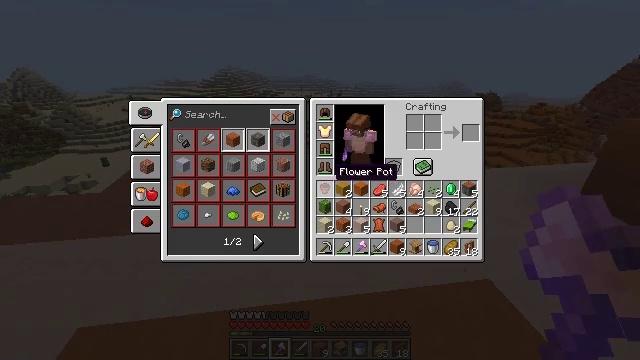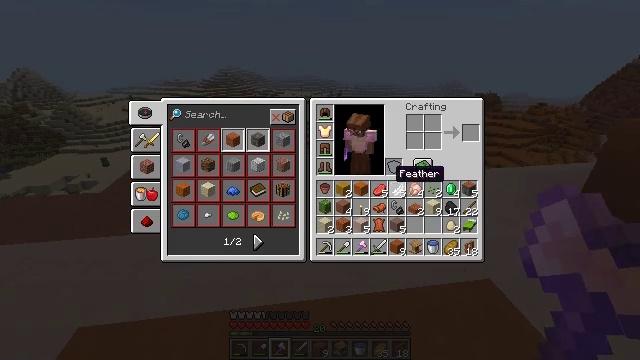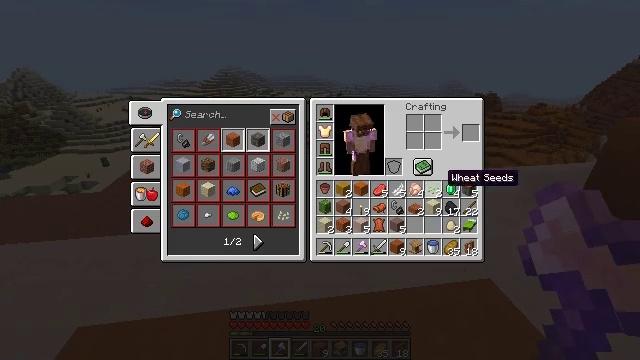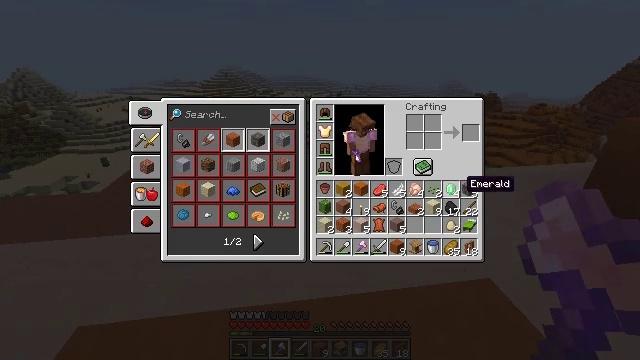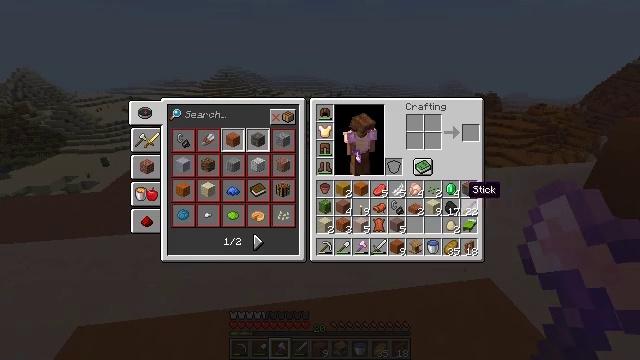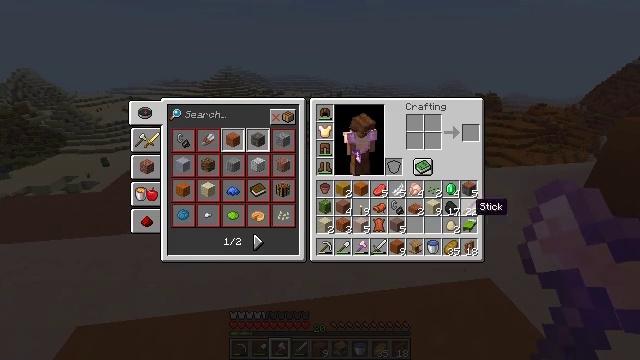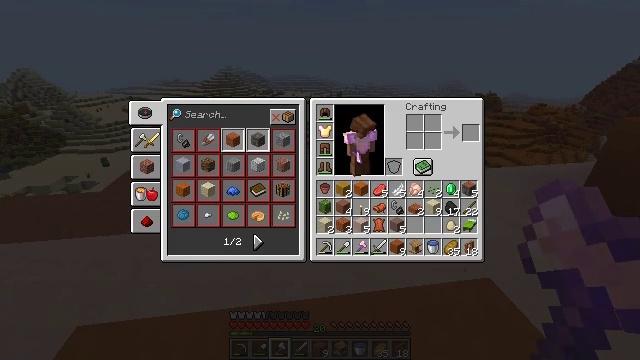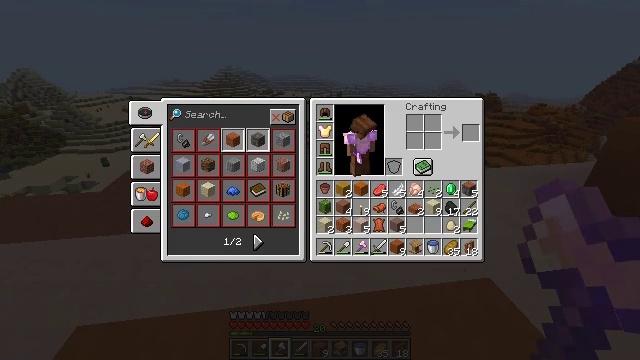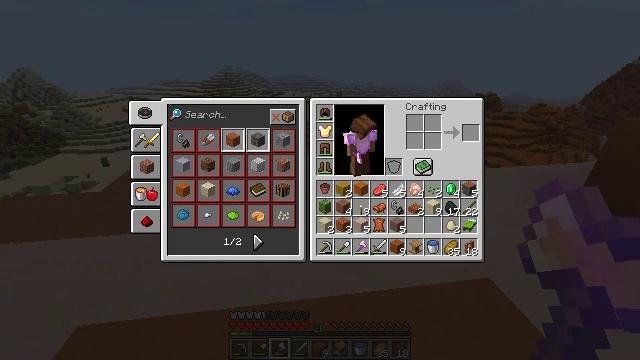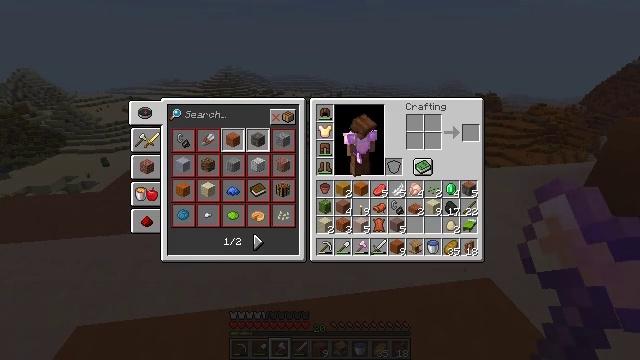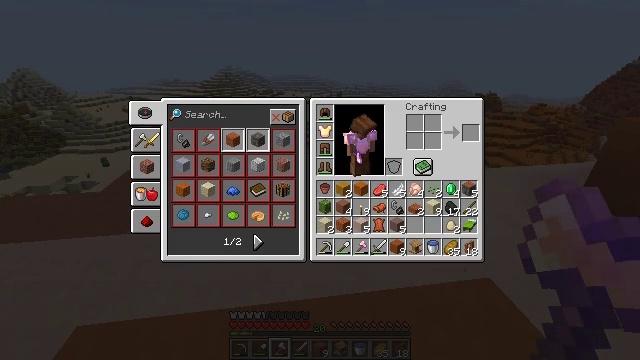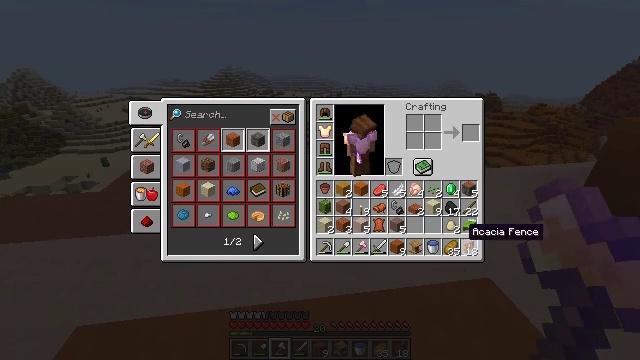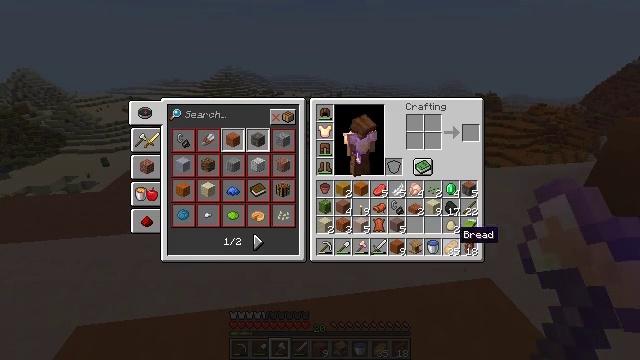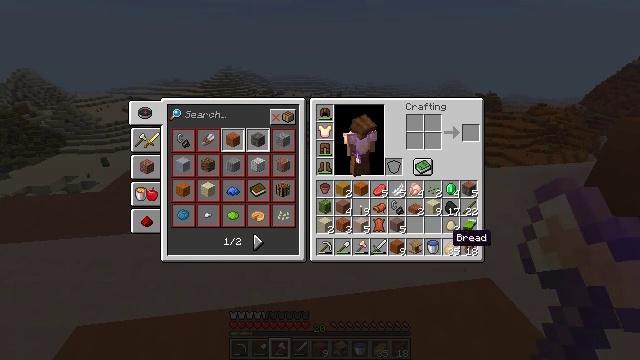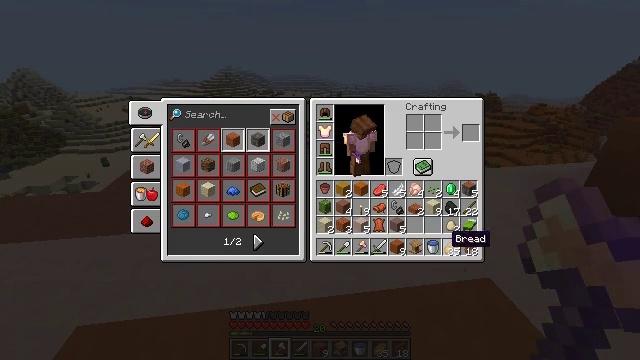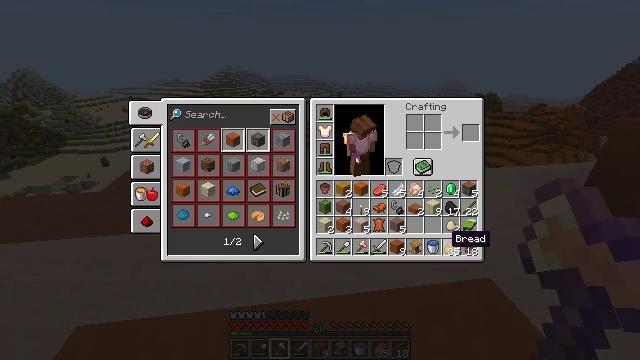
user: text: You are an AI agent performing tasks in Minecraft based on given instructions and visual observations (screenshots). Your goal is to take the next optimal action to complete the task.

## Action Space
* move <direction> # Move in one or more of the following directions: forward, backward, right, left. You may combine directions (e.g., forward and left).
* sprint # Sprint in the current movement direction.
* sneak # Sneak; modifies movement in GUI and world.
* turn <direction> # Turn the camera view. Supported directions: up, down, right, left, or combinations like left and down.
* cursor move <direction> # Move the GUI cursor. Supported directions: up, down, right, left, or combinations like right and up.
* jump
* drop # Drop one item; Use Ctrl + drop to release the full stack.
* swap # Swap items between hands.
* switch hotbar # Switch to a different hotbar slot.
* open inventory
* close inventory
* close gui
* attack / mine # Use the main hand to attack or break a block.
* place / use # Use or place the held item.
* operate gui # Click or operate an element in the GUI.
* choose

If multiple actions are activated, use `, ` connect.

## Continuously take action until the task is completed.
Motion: motion action
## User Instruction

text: Gather smooth sandstone from desert temples or structures.
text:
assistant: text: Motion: cursor move right
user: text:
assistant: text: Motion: cursor move right
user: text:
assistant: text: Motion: cursor move right
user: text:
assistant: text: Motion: no_op
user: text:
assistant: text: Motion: cursor move right and down
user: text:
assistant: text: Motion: cursor move right and down
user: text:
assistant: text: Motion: no_op
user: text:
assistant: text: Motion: no_op
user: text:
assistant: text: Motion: no_op
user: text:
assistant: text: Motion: cursor move left
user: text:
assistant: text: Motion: cursor move left
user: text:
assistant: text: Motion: cursor move left
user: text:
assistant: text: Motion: no_op
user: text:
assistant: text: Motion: no_op
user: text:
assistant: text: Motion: no_op
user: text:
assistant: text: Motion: no_op
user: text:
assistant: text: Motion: cursor move left
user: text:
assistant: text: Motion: cursor move left
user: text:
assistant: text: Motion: no_op
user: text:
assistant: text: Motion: no_op
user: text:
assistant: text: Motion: no_op
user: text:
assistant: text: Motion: no_op
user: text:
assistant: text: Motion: cursor move left
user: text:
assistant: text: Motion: cursor move left
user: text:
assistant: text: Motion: cursor move left
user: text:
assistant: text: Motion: no_op
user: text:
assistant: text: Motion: no_op
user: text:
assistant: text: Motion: no_op
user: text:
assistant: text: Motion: no_op
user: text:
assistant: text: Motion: cursor move right and down